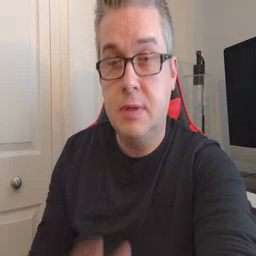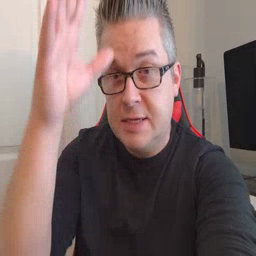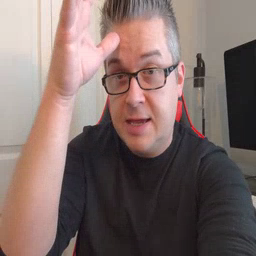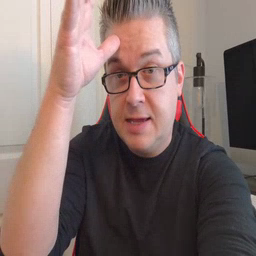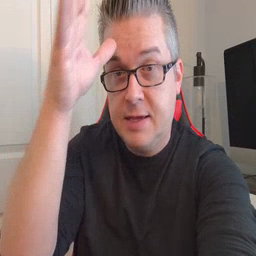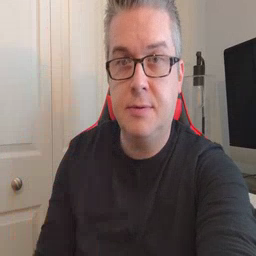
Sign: dad